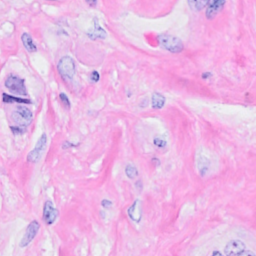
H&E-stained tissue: Breast